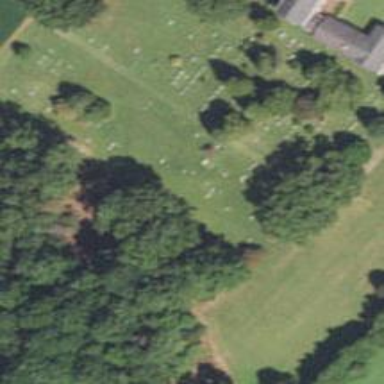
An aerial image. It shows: Grave yard.